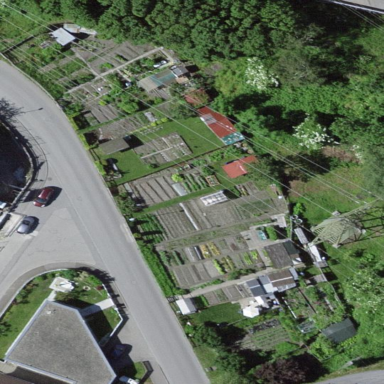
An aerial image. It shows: Area designated for allotments.